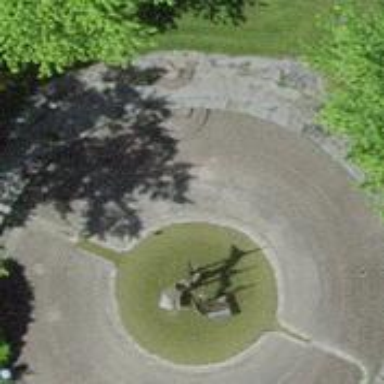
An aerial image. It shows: Beautiful fountain.